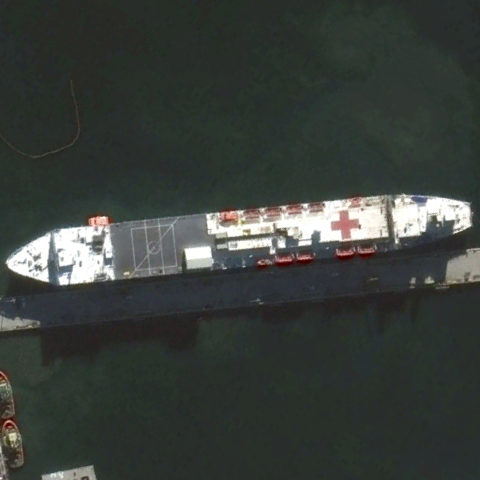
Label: Medical_ship